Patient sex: M
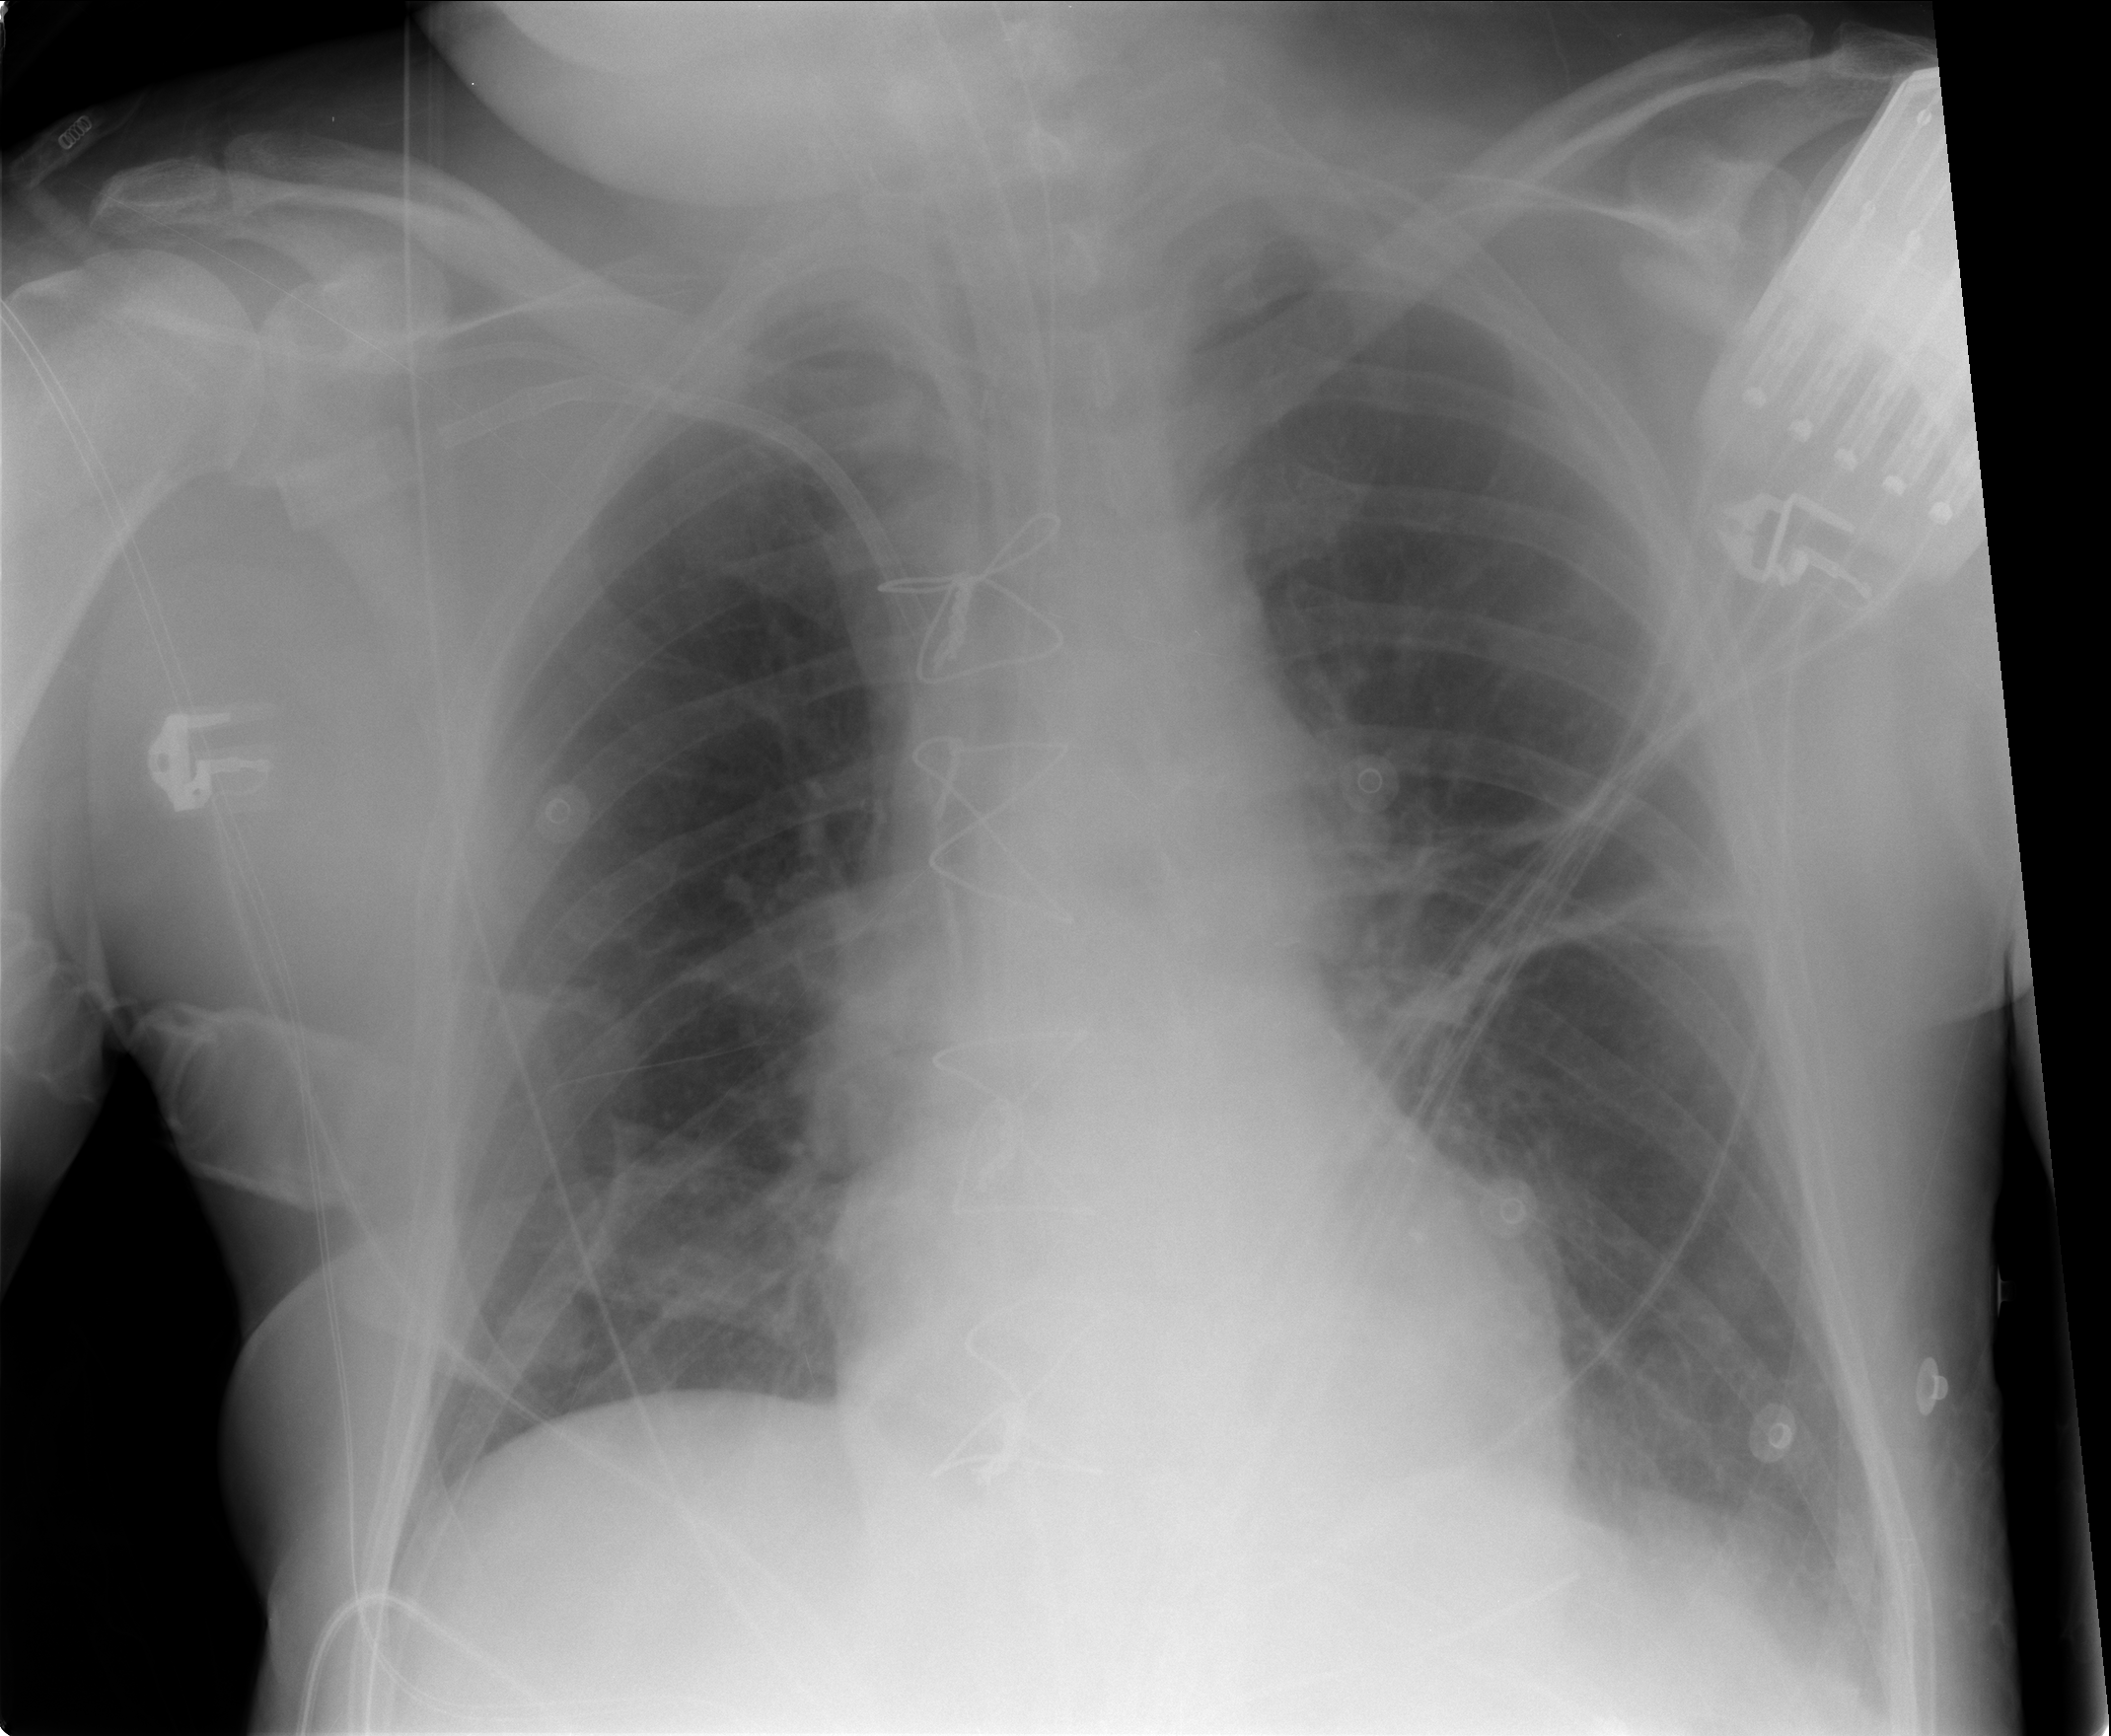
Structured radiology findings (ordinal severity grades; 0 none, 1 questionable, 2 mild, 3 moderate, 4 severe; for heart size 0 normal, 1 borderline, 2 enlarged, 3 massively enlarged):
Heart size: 0
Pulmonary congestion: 0
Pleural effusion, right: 0
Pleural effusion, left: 1
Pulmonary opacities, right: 0
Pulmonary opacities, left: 0
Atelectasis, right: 0
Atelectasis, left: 2